Field crop: maize
Growth stage: 2
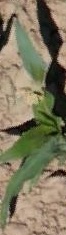
Species: maize